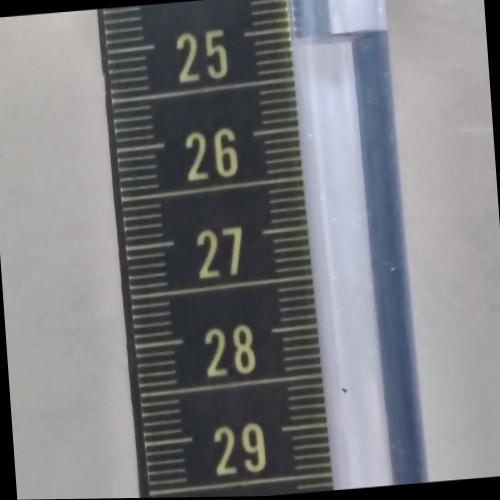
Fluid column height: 25.1 cm